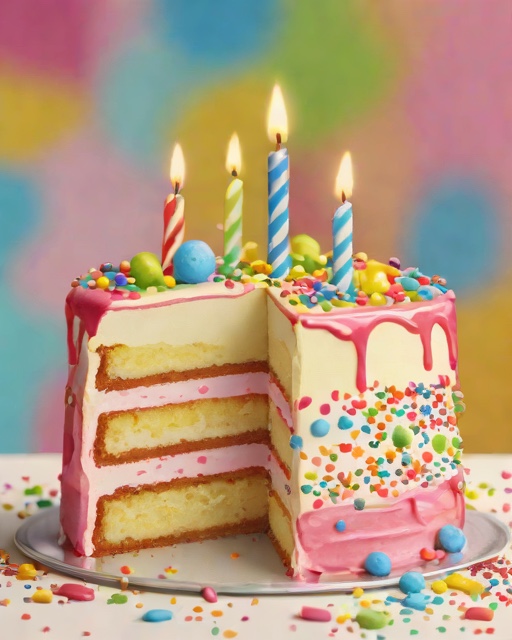
Category: Birthday